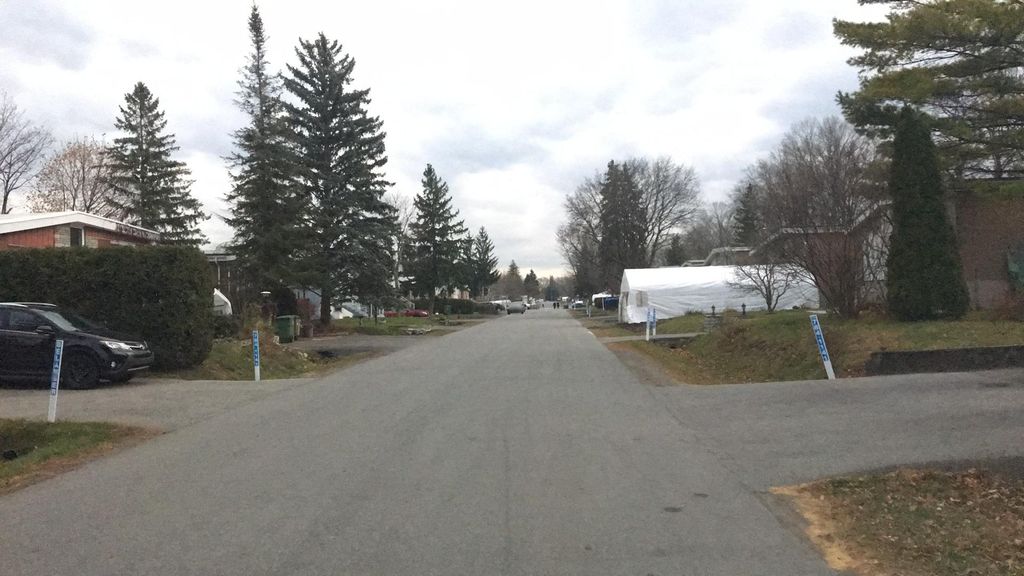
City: montreal